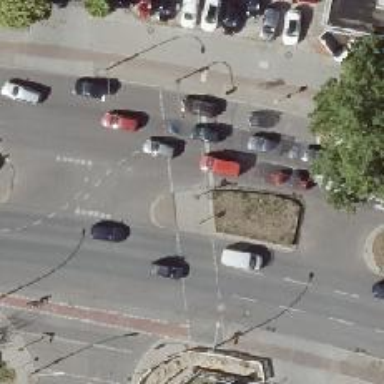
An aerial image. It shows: Footway located on traffic island.